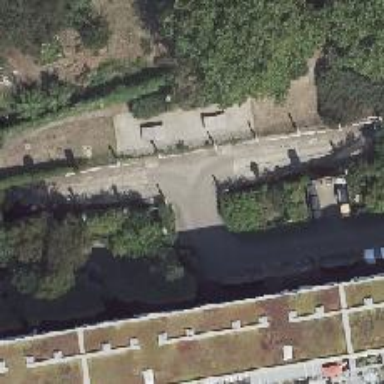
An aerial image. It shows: Parking entrance.